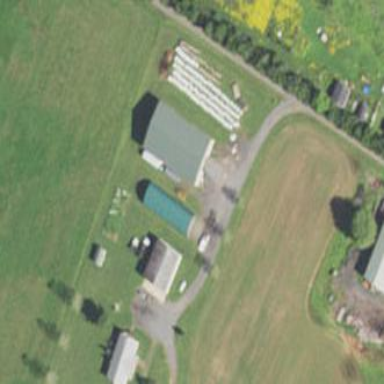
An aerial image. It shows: Farmyard area.